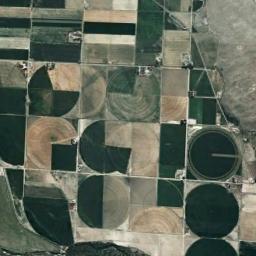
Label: circular_farmland